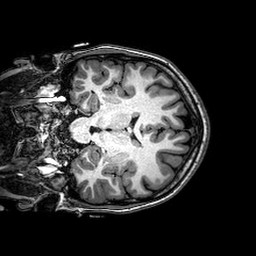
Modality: T1w
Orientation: coronal
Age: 20
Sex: female
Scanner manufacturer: philips
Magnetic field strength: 3 T
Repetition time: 0.008228 s
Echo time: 0.00376 s